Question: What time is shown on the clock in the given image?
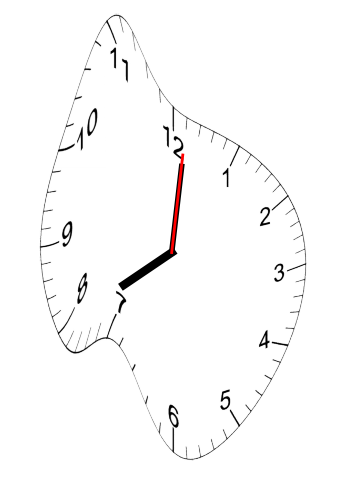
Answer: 08:01:01